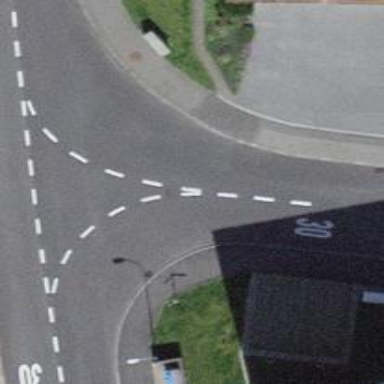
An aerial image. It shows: Kerb barrier.